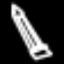
Label: pencil